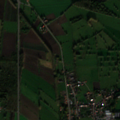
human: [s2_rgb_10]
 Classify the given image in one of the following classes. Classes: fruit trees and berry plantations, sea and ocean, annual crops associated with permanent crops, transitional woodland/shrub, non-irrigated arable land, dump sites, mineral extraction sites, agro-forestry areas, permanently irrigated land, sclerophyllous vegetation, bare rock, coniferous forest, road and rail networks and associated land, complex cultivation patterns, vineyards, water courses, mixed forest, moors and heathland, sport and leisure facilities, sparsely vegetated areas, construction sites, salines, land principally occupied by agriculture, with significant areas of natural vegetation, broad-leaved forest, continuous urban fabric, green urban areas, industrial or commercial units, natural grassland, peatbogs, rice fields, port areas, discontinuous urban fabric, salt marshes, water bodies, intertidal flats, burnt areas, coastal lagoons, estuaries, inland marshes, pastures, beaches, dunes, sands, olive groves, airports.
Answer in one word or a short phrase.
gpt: discontinuous urban fabric, non-irrigated arable land, complex cultivation patterns